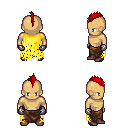
a pixel art fantasy rpg character, male body template, human, tanned skin, yellow tattered cape, robe skirt, red mohawk hairstyle, metal gloves, maroon shoes, four views (front, back, left, right), 2x2 character sprite sheet, small pixel art, hard edges, no anti-aliasing